Field crop: maize
Growth stage: 2
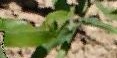
Species: maize